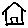
Label: house